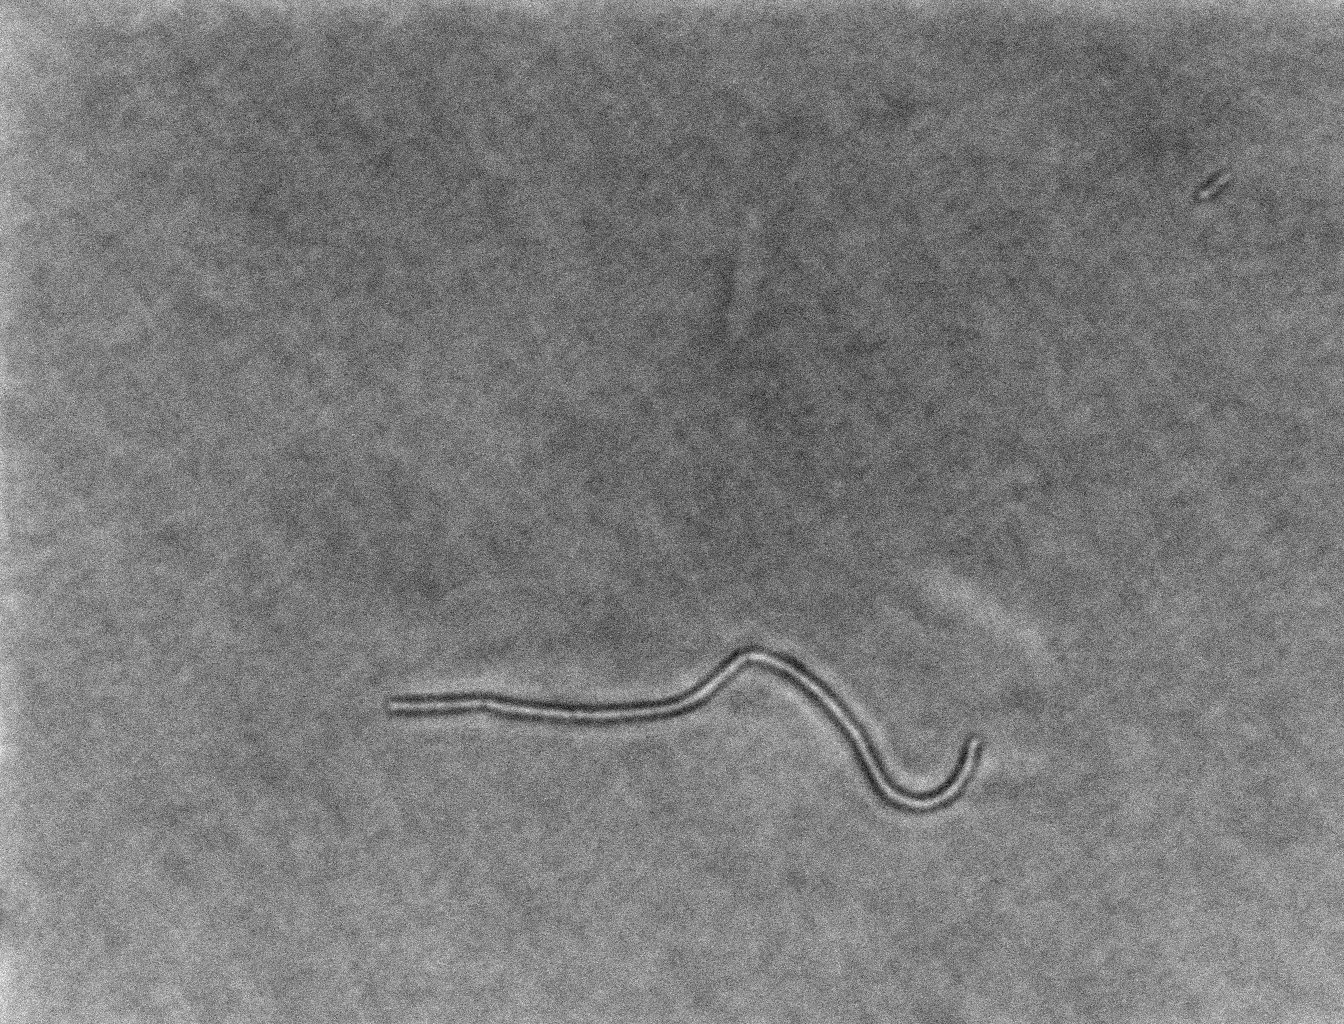
Brightfield microscopy, 60x objective, 3 h incubation